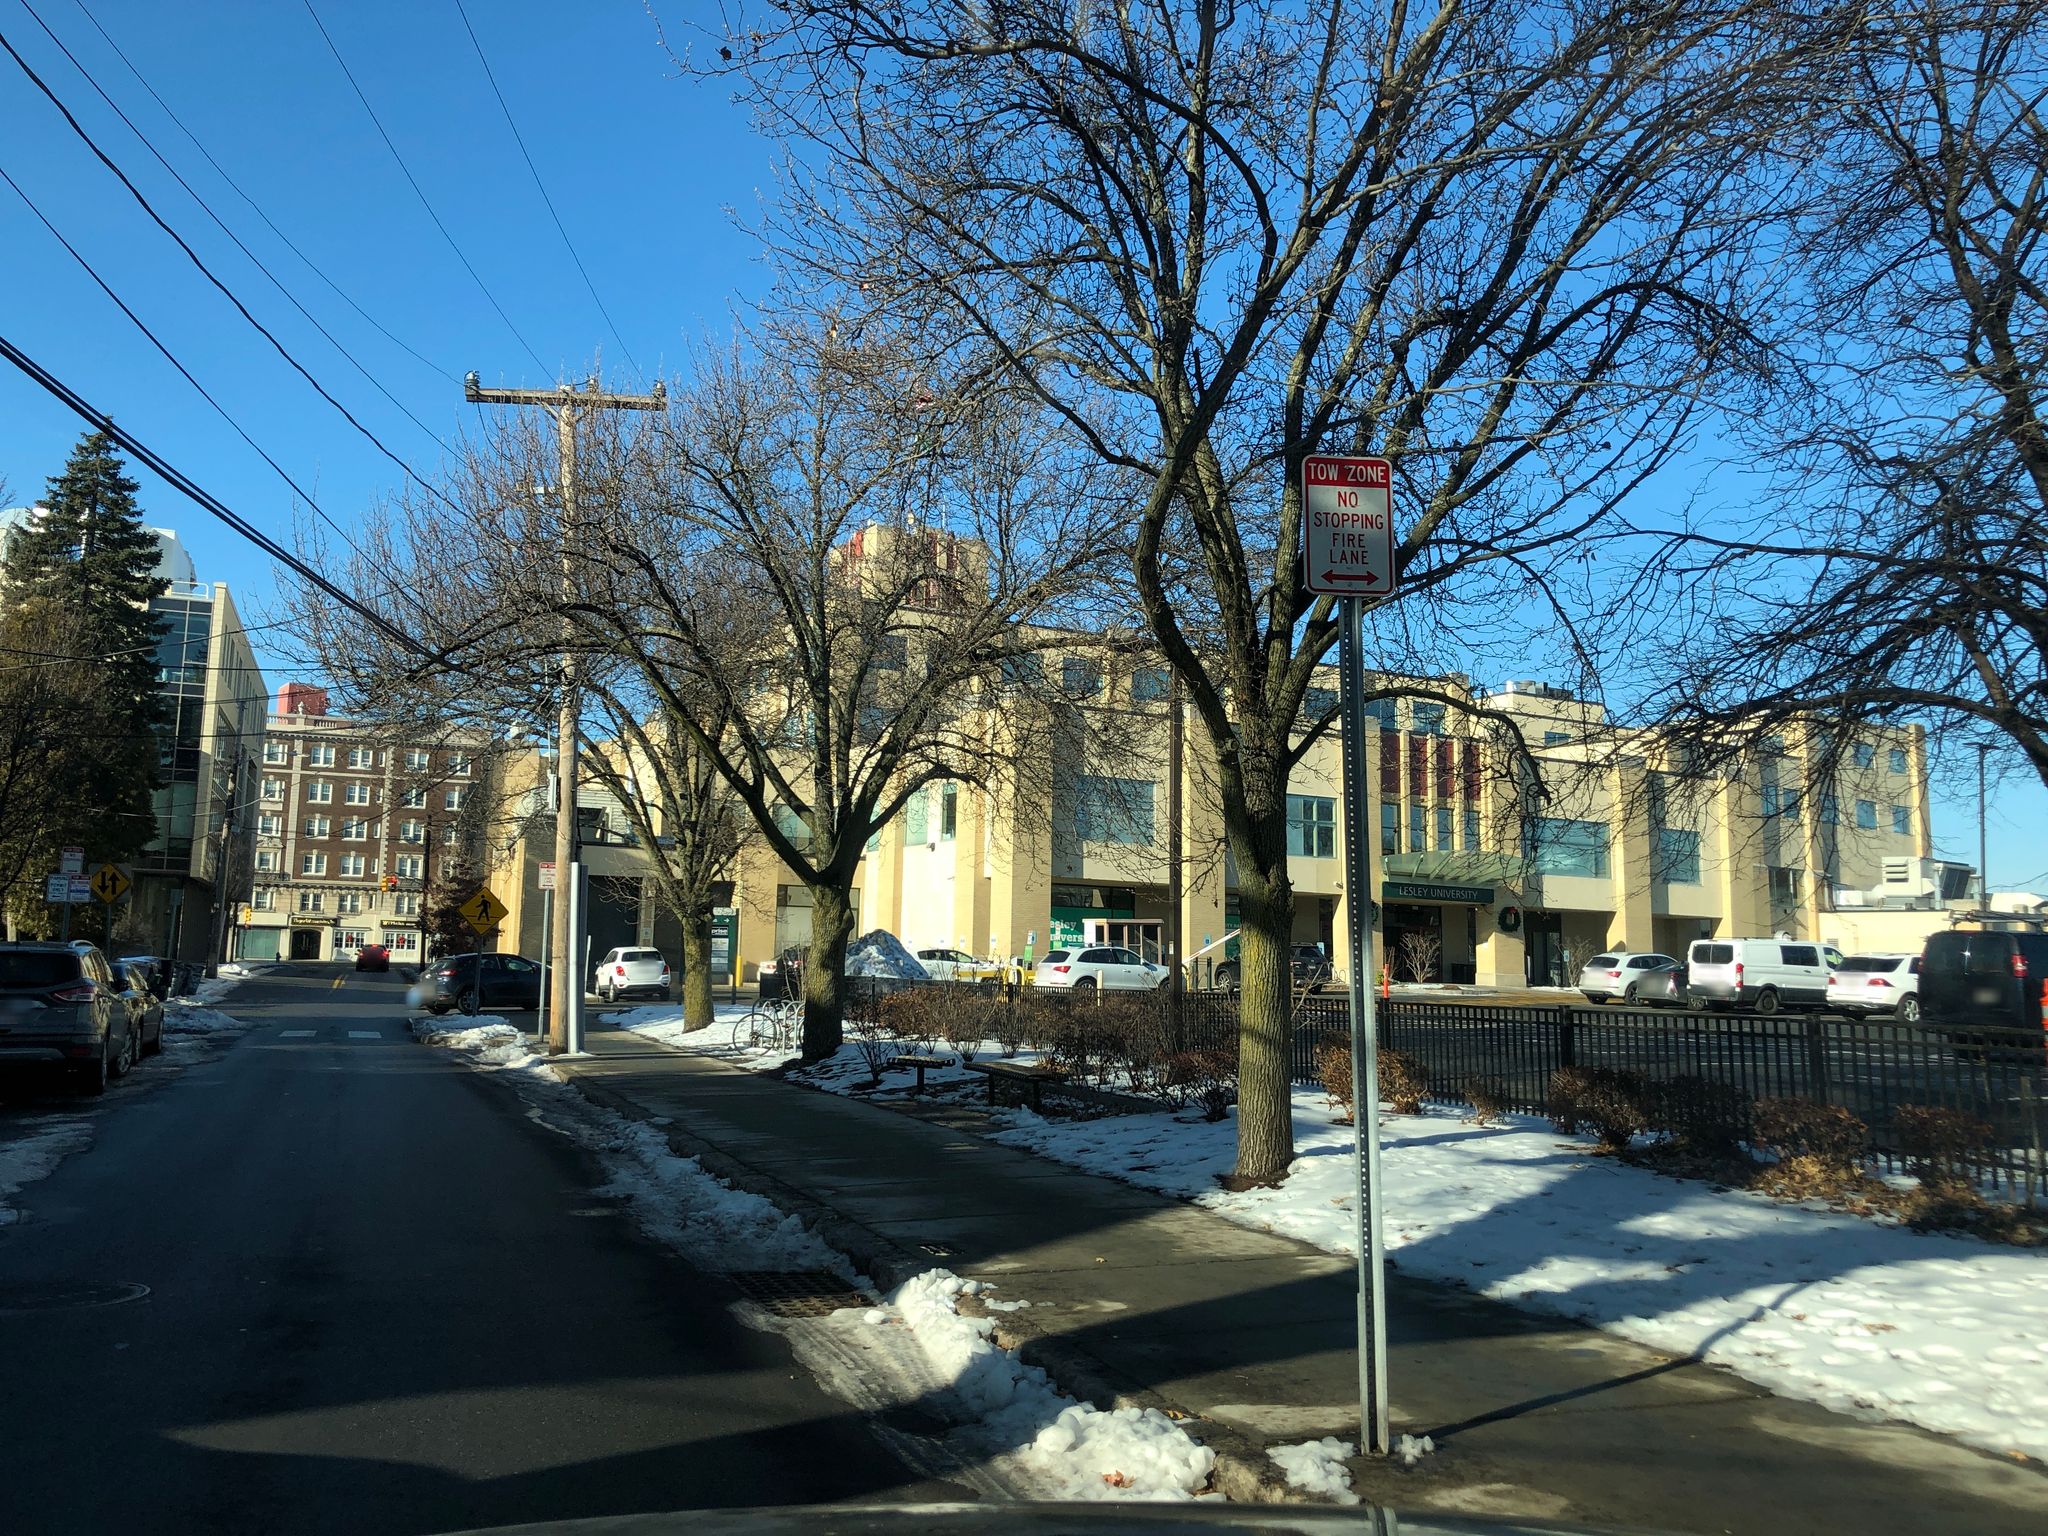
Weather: snowy
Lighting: day
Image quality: good
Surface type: driving surface
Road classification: footway
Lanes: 1
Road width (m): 12.2
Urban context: urban centre
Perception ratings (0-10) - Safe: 5.16, Lively: 9.17, Beautiful: 7.17, Boring: 3.69, Depressing: 3.43, Wealthy: 5.09